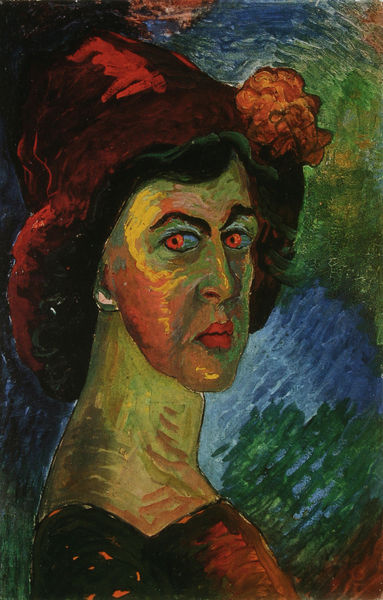
Titel: Selbstporträt
Künstler: Marianne von Werefkin
Standort: München:
Institution: Städtische Galerie im Lenbachhaus
Schlagwörter: blau, dunkel, gemälde, kopf, weiß, gelb, grün, ocker, ausschnitt, blume, braun, brust, bunt, frau, frisur, grau, haar, hell, hintergrund, hut, kleid, licht, mund, nase, ohr, ohrring, orange, profil, schmuck, schwarz, stirn, blick, blüte, dame, rose, rot, beige, expressionismus, kappe, augen, falten, gesicht, mensch, bild, bildnis, hals, portrait, porträt, brücke, auge, haare, ohrringe, augenbrauen, brustbild, kinn, kontrast, lippen, locke, locken, schminke, schulter, schultern, reiter, farbig, wangen, wellen, moderne, abstrakt, farben, modern, farbe, lila, violett, van gogh, duktus, falte, munch, verkleidung, weiblich, kraft, ernst, streng, brauen, büste, pupillen, wange, augenbraue, selbstporträt, hutkrempe, krempe, lippenstift, striche, umriss, leuchten, reflexion, münchen, expressionistisch, wirbel, tupfen, selbstbildnis, nelke, pinselstrich, pupille, gesciht, eifersucht, selbstportrait, halbprofil, iris, expressiv, pinselstriche, reflex, drehung, lenbachhaus, glühen, blauer reiter, tänzer, böde, blauer, rote lippen, jawlensky, werefkin, lid, blühte, glühend, haarschnitt, ballettänzer, marianne, komplimentär, popille, alexej jawlensky, auegen, farbwirbel, marianne von werefikin, marianne von werefkin, werefikin, rog, kompilmentär